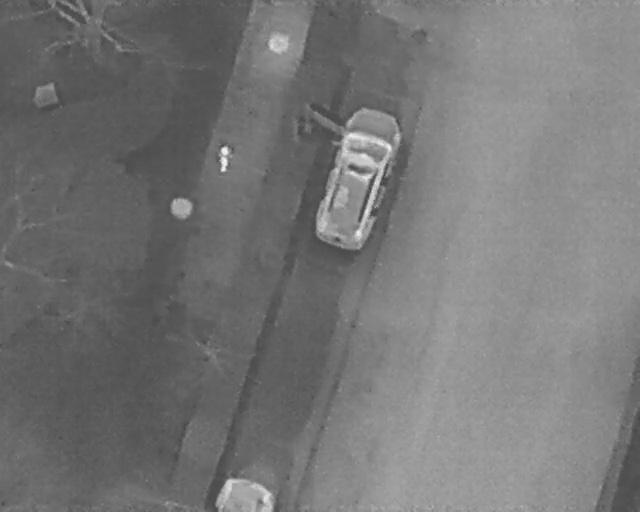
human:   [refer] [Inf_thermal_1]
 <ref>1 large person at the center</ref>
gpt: <box>[[32, 29, 37, 32, 2]]</box>